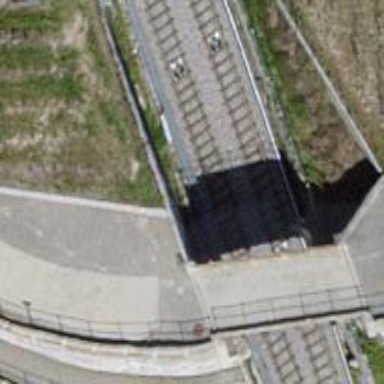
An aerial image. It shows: Funicular railway.